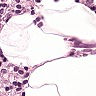
Metastatic tissue present: no